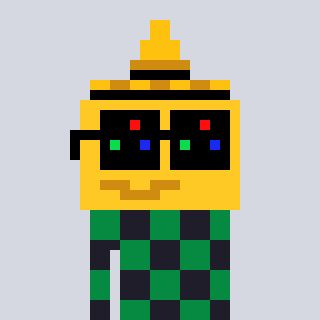
a pixel art character with square black sunglasses, a mustard-shaped head and a grayscale-colored body on a cool background